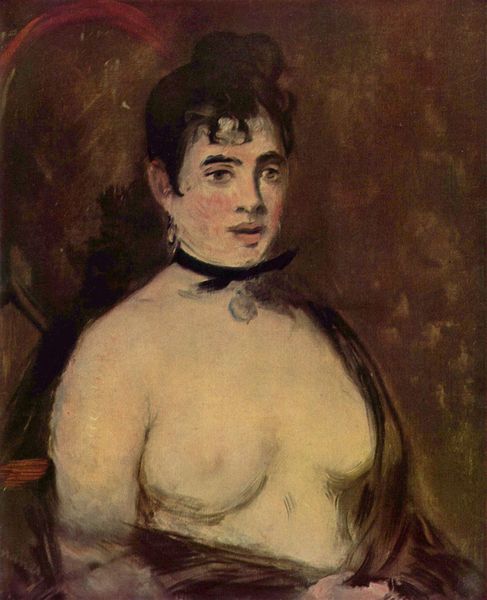
Titel: Weiblicher Akt
Künstler: Édouard Manet
Standort: Paris
Institution: Musée d'Orsay
Schlagwörter: akt, dunkel, feder, gemälde, hand, haut, kopf, nackt, umhang, weiß, impressionismus, mädchen, sitzen, braun, brust, busen, degas, frau, frisur, haar, hell, hintergrund, kleid, licht, mund, nase, ohr, ohrring, orange, renoir, schmuck, schwarz, stirn, stuhl, ölbild, blick, dame, rot, tuch, malerei, schleife, jung, wand, arm, augen, band, falten, gesicht, inkarnat, mensch, rahmen, samt, sehen, bildnis, blicken, hals, portrait, porträt, schauen, spiegel, öl, fransen, haare, mantel, sitzend, ohrringe, person, prostituierte, augenbrauen, brosche, bruststück, frontal, hübsch, kontrast, lippen, locke, locken, perlen, poträt, rosa, rouge, schminke, schulter, schultern, rund, brüste, dutt, wangen, halsband, backen, wangenrot, kette, violett, duktus, weiblich, monet, brauen, pupillen, starr, manet, um 1900, hochgesteckt, glatt, halbnackt, hochsteckfrisur, nackte, edouard manet, hinterkopf, verträumt, augenbraue, brustwarze, brustwarzen, oberkörper, entblößt, geschminkt, halskette, lider, make up, oberarm, kelid, fleisch, haarknoten, erschrecken, medaillon, bedeckt, hall, lockig, pinsel, ölmalerei, nasenloch, strähne, braue, verführung, halbprofil, verwischt, anhänger, starre, amulett, durchsichtig, sinnlich, medaille, röte, blaß, frauz, strähnen, protrait, nutte, barbusig, marke, frisu, kurtisane, haarstränen, samtband, umhan, medalion, entblößen, haslkette, roug, umpressionistisch, wohlgeformt, lola montez, halsnband